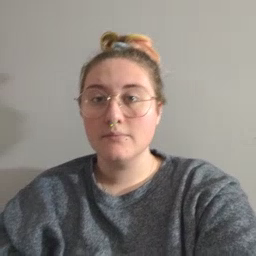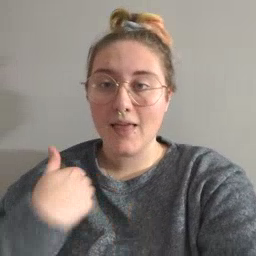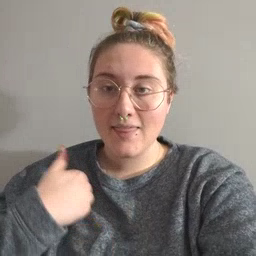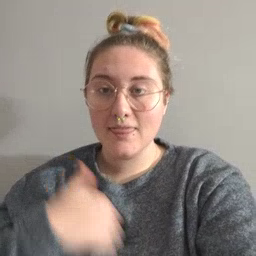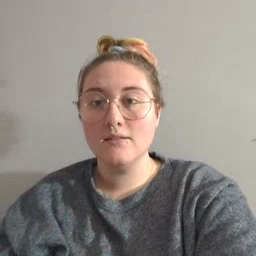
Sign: bath